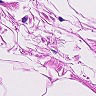
Metastatic tissue present: no